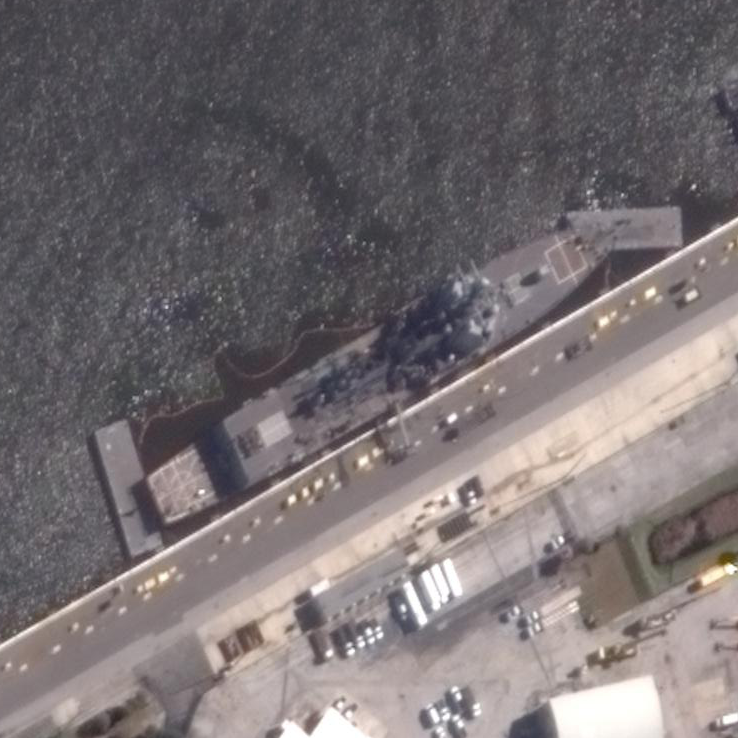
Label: destroyer